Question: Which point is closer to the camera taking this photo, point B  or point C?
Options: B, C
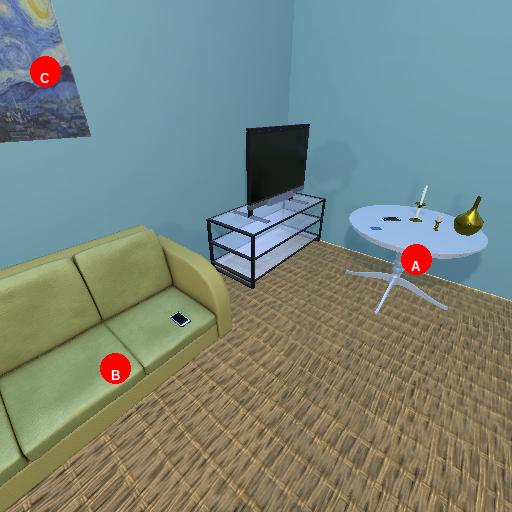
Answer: B